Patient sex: F
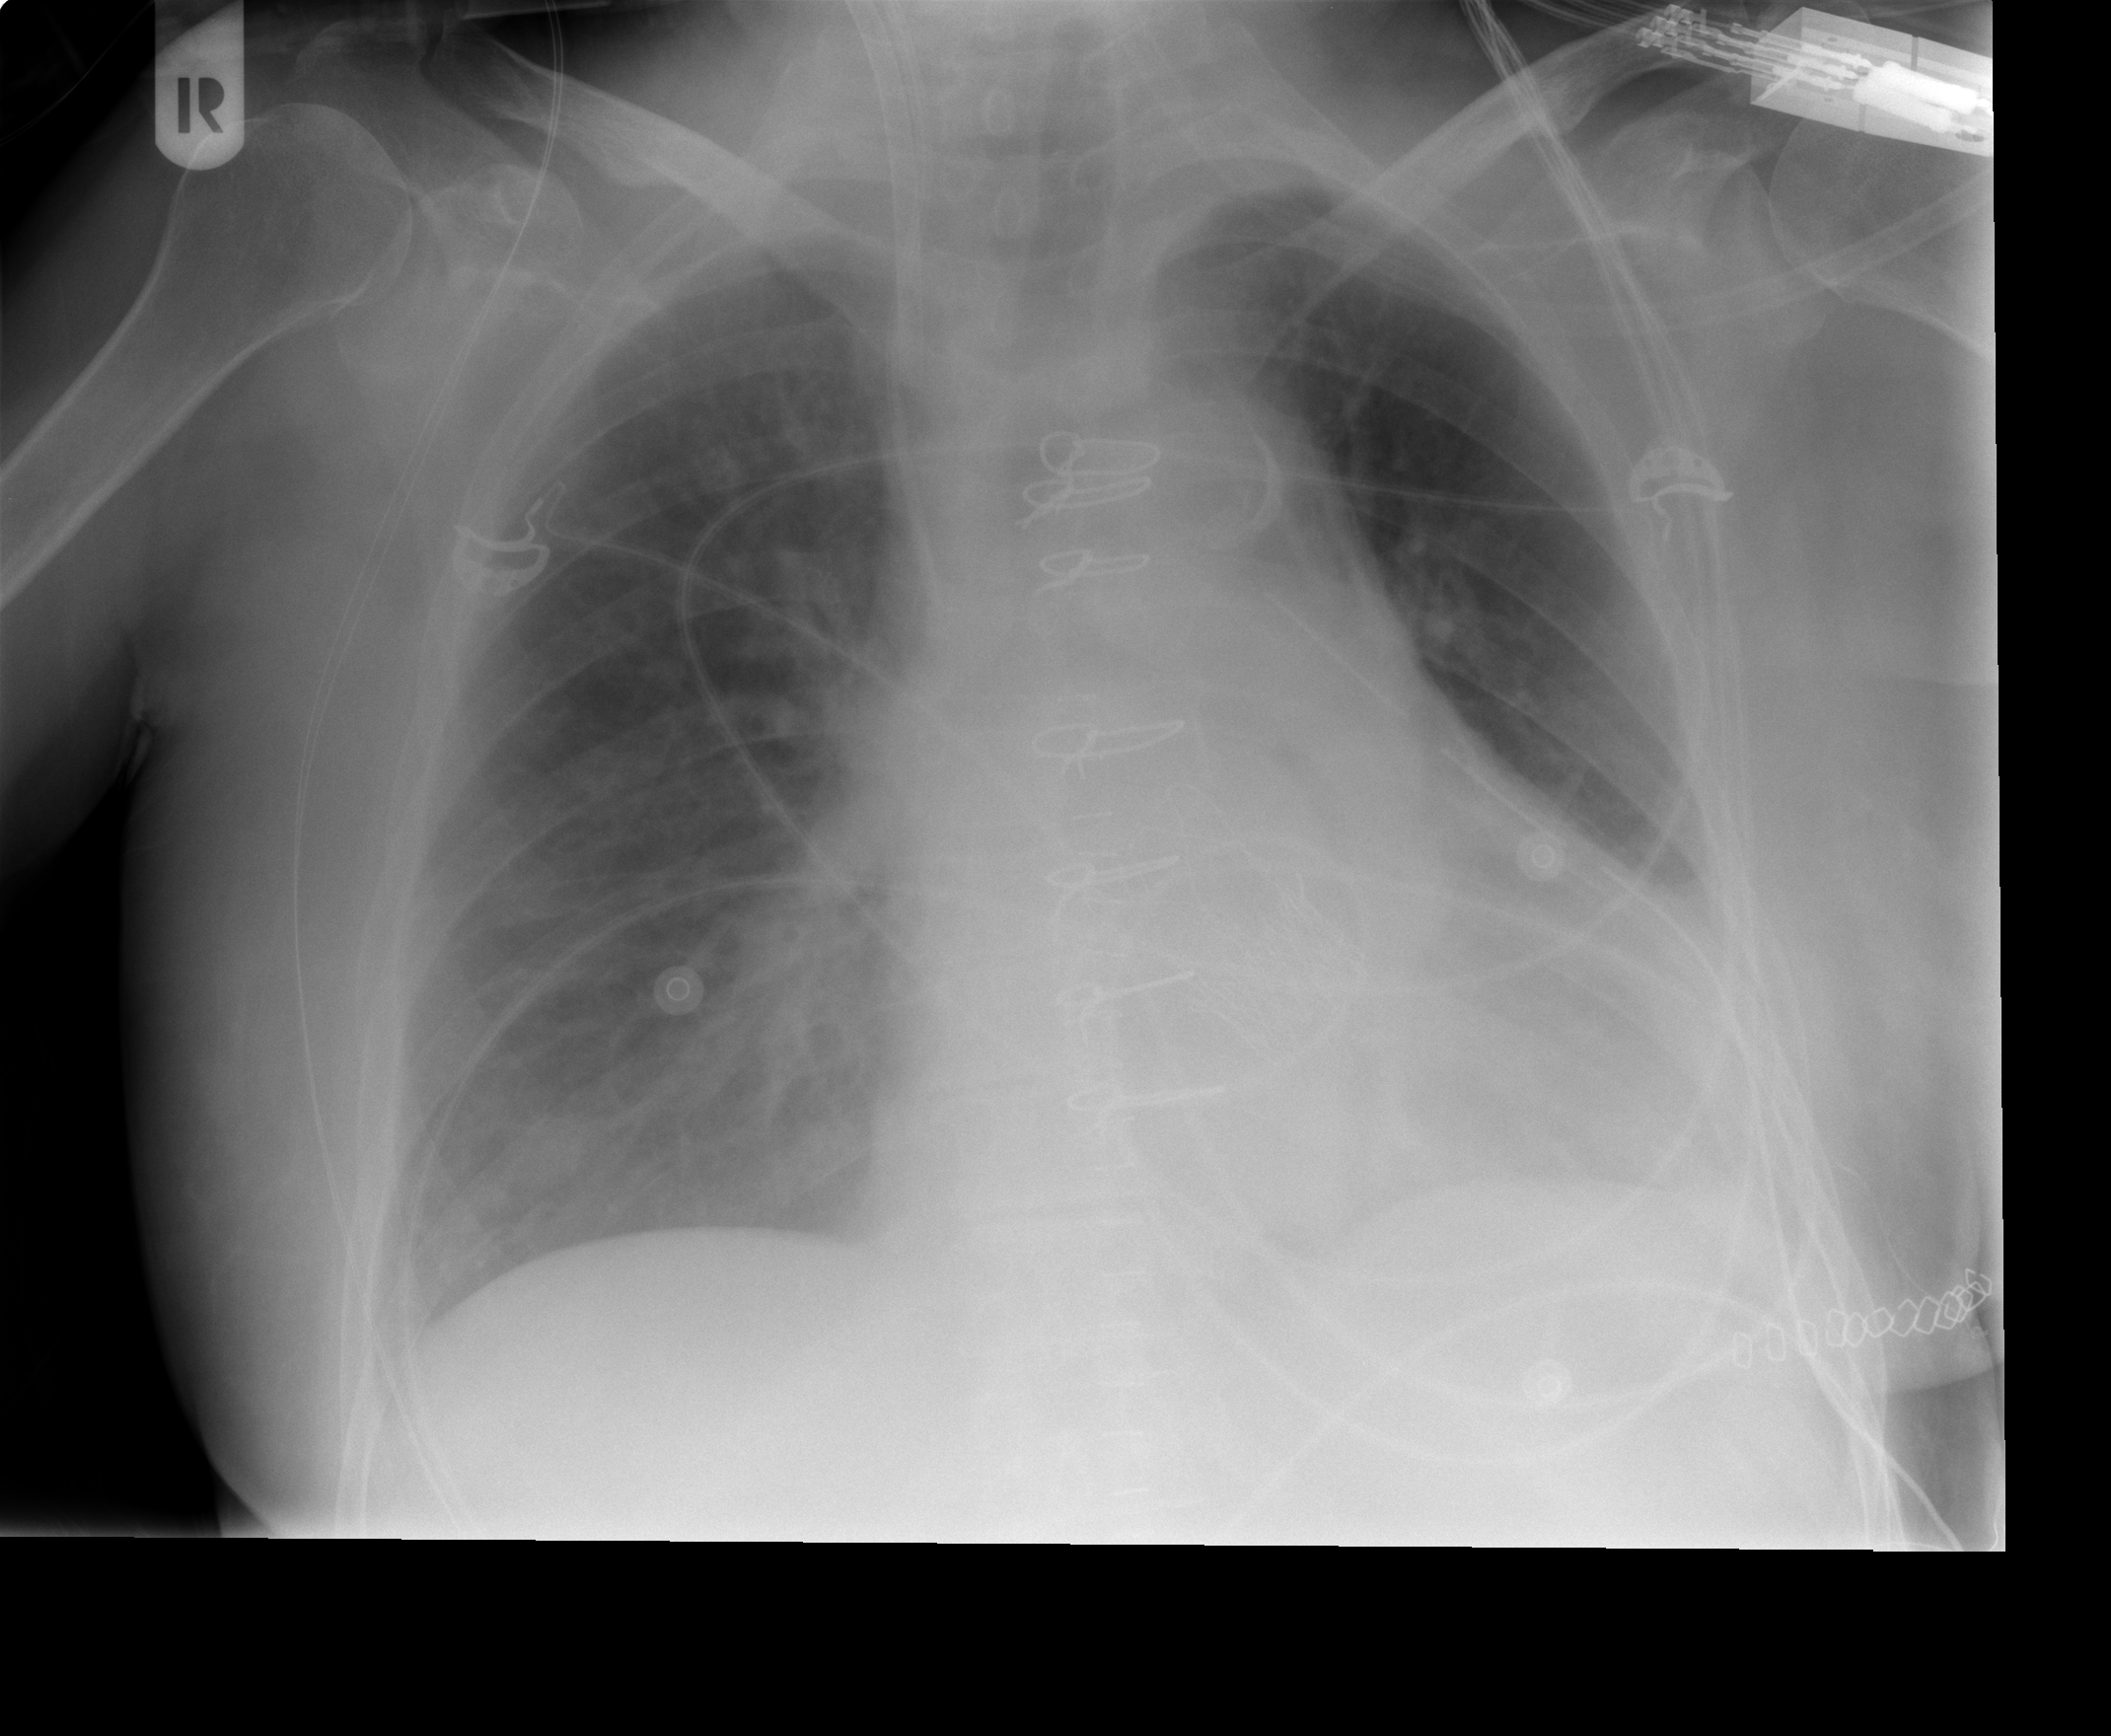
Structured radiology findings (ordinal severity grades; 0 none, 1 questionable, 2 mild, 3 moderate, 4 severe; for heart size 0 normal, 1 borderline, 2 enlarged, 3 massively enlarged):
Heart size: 2
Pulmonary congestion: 0
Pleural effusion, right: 0
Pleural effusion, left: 1
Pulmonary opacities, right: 0
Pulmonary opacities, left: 0
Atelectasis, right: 0
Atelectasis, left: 0